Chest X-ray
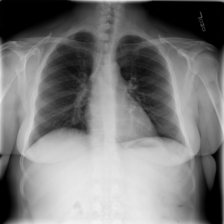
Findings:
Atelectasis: negative
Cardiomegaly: negative
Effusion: negative
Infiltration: positive
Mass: negative
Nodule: negative
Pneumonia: negative
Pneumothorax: negative
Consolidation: negative
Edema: negative
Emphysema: negative
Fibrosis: negative
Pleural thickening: negative
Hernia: negative